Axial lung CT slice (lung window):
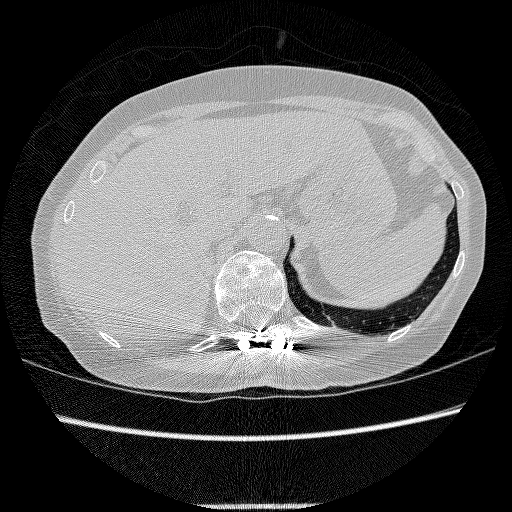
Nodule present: no